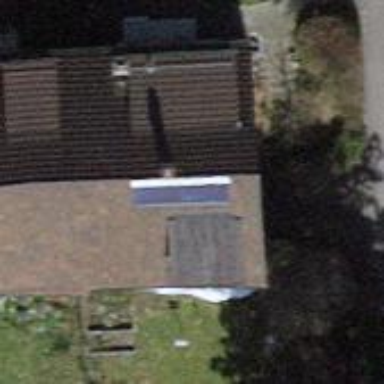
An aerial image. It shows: Building with tile roof.